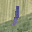
Label: 1